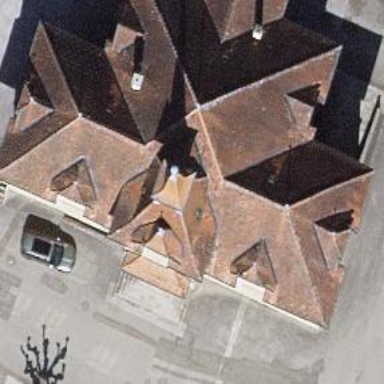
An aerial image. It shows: School building.